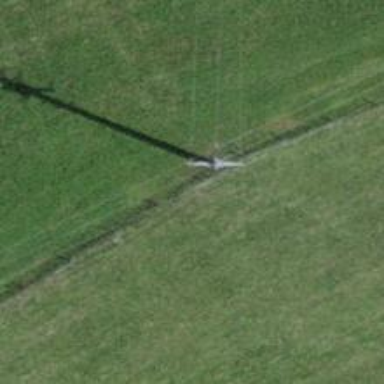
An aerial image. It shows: Minor power line.